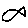
Label: fish